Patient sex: F
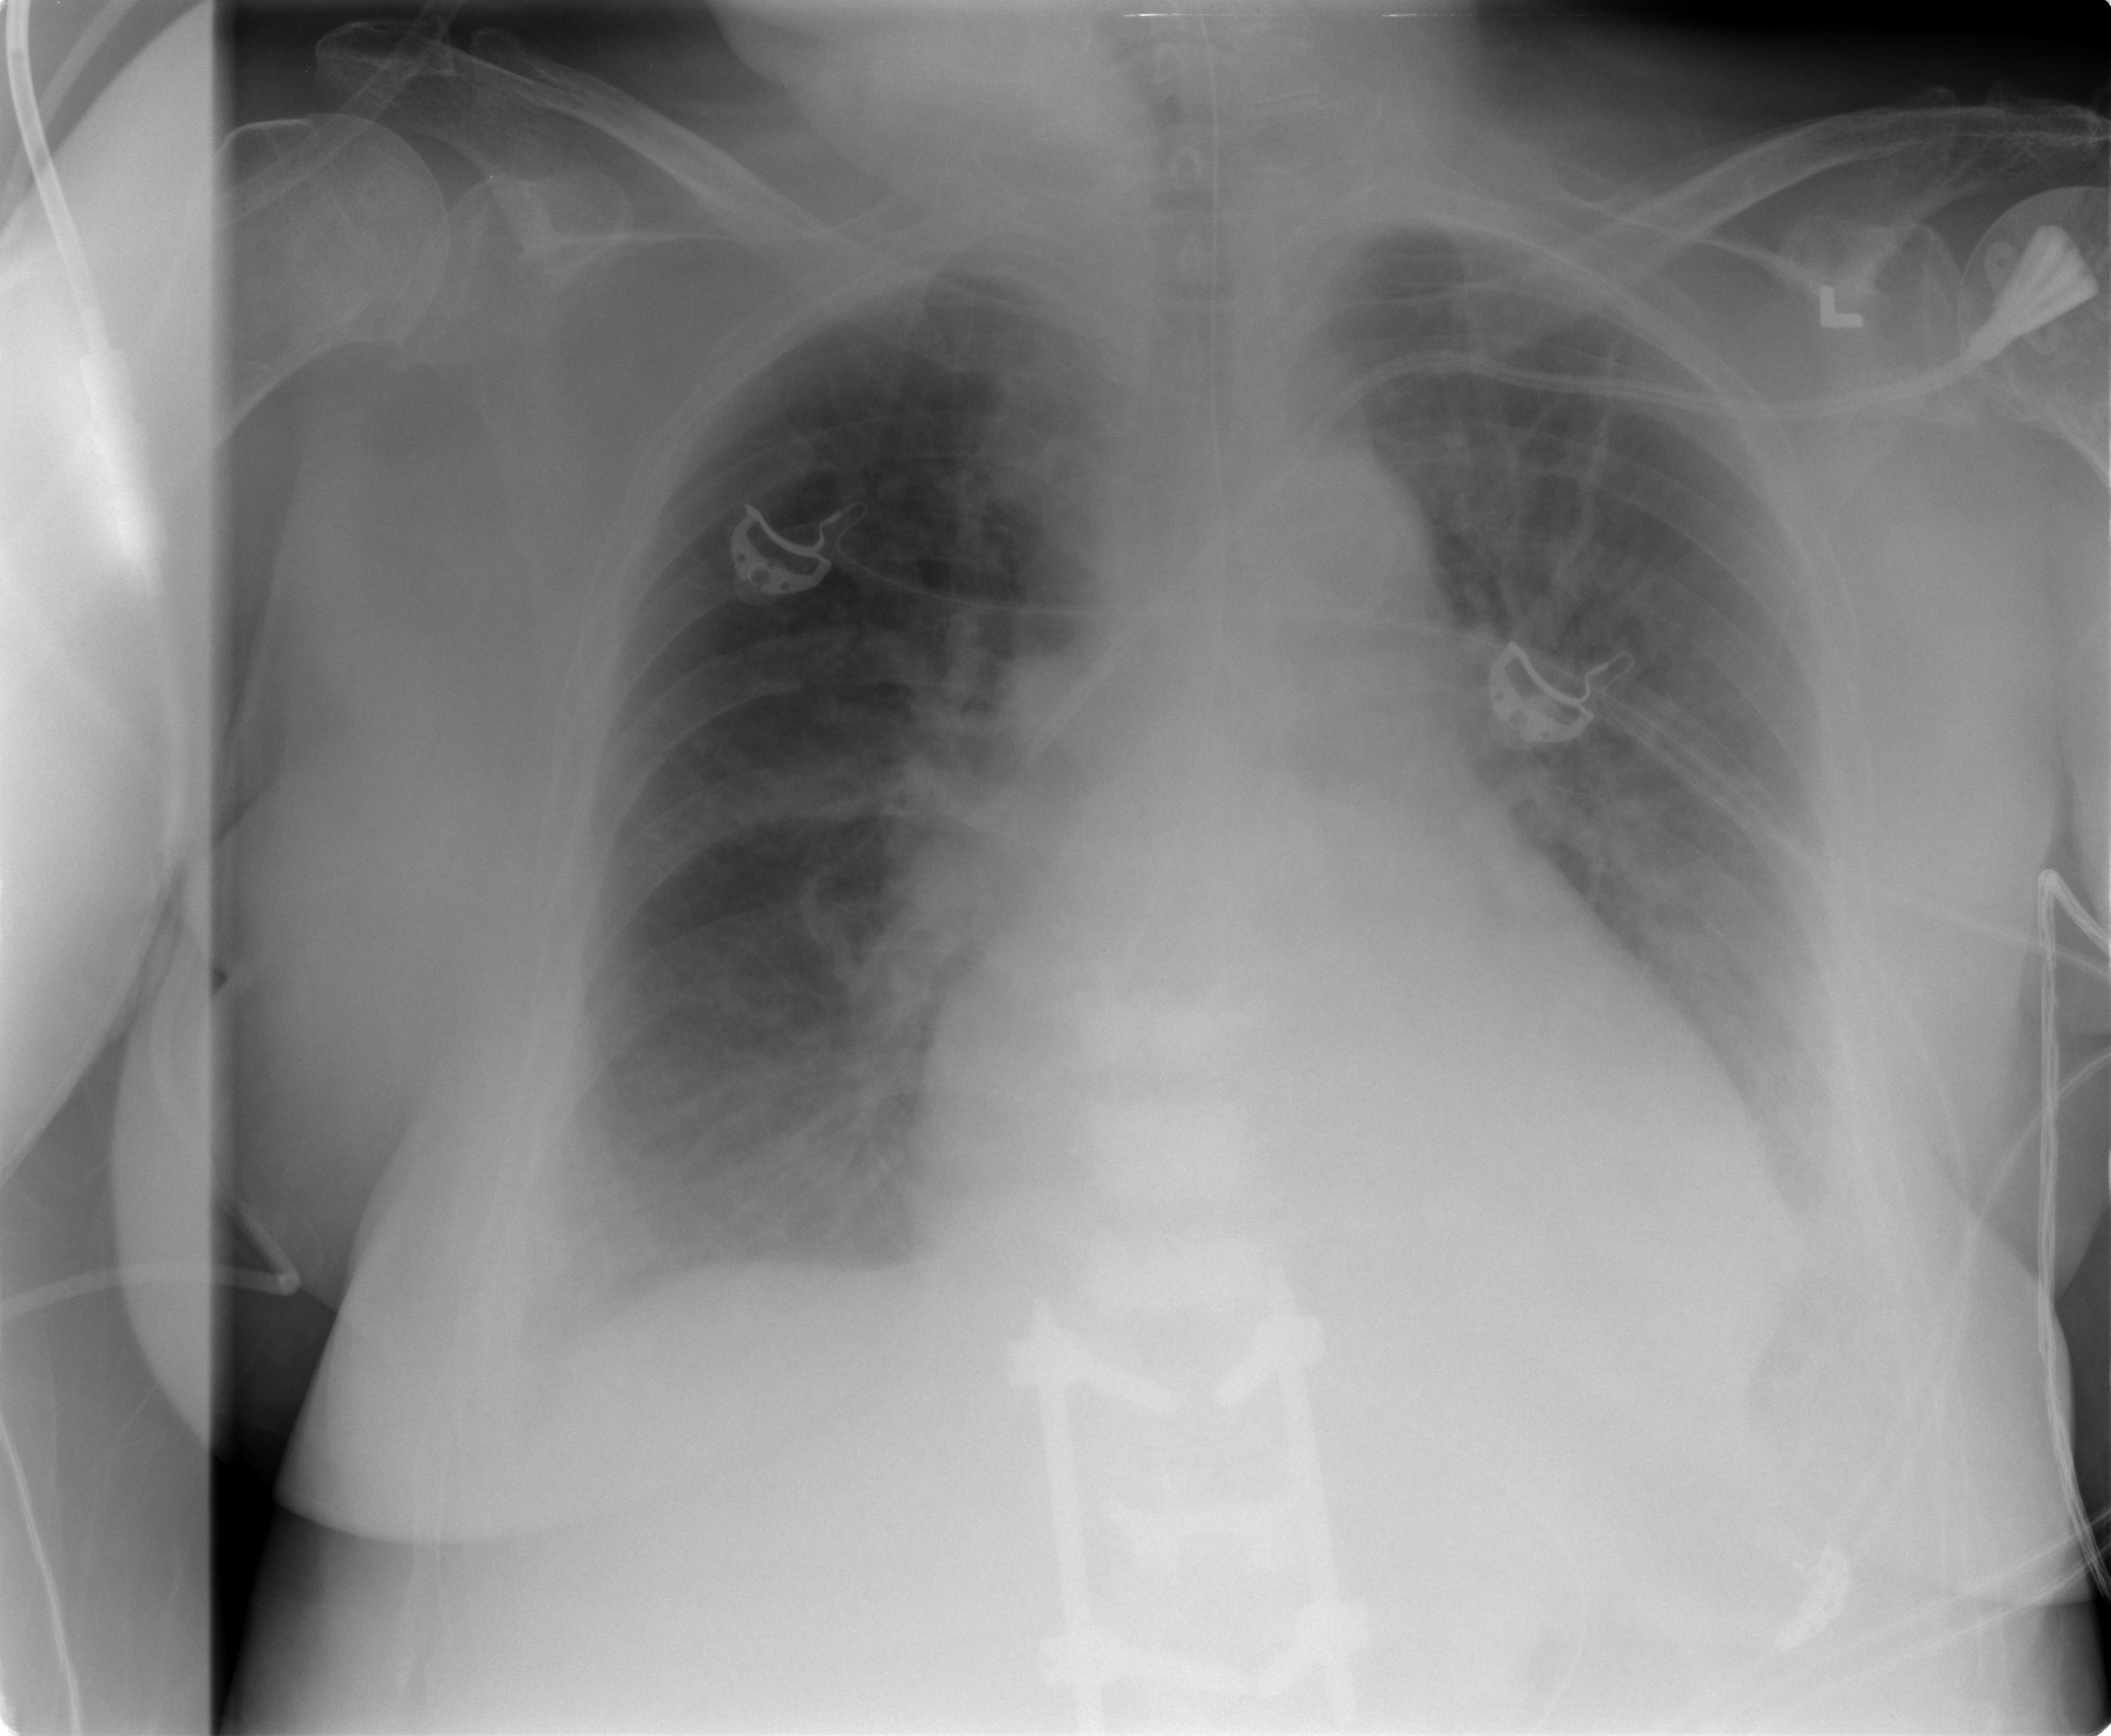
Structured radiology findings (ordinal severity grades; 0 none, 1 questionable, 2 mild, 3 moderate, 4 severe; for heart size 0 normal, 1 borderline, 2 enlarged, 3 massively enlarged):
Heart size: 2
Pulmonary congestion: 2
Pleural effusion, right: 2
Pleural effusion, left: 3
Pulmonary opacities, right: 2
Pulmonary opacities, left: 3
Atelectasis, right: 2
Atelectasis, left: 2